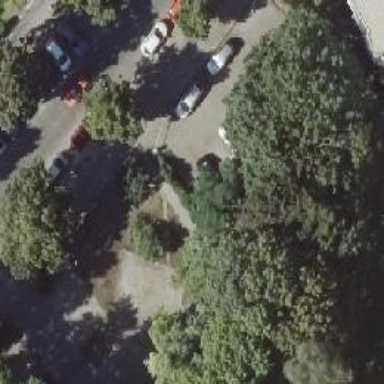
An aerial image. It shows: Road serving as parking aisle.